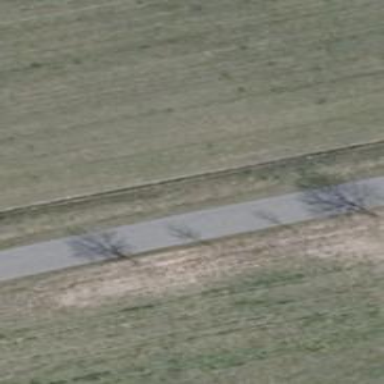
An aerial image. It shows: Unclassified road with asphalt surface.